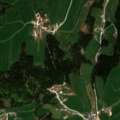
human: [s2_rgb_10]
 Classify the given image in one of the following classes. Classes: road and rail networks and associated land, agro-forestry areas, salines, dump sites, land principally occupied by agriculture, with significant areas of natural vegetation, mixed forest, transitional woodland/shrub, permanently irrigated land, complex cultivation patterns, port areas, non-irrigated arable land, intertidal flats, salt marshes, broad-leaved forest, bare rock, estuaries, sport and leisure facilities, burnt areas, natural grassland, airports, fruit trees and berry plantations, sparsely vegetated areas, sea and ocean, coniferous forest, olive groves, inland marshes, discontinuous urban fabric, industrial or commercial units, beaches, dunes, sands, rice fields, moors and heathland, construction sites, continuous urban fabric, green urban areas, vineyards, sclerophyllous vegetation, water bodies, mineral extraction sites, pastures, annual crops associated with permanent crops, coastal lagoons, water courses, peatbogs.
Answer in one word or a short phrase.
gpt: discontinuous urban fabric, pastures, coniferous forest, mixed forest